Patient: sex M, age 75
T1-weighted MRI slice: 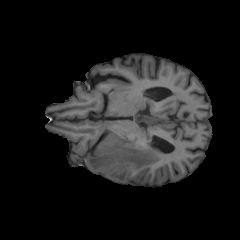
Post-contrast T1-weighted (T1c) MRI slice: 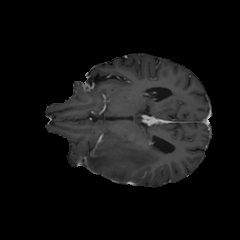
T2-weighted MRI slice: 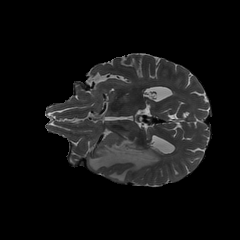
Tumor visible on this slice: yes
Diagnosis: Glioblastoma, IDH-wildtype
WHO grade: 4